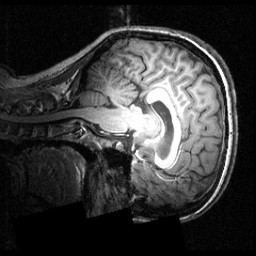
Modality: T1w
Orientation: sagittal
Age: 22
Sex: female
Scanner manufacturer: siemens
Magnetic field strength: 3.951 T
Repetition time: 1.5 s
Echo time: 0.00335 s